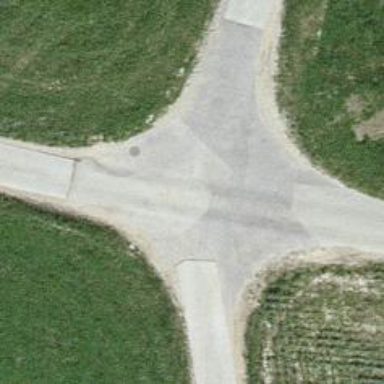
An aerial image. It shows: Well-paved residential road with grade1 tracktype.